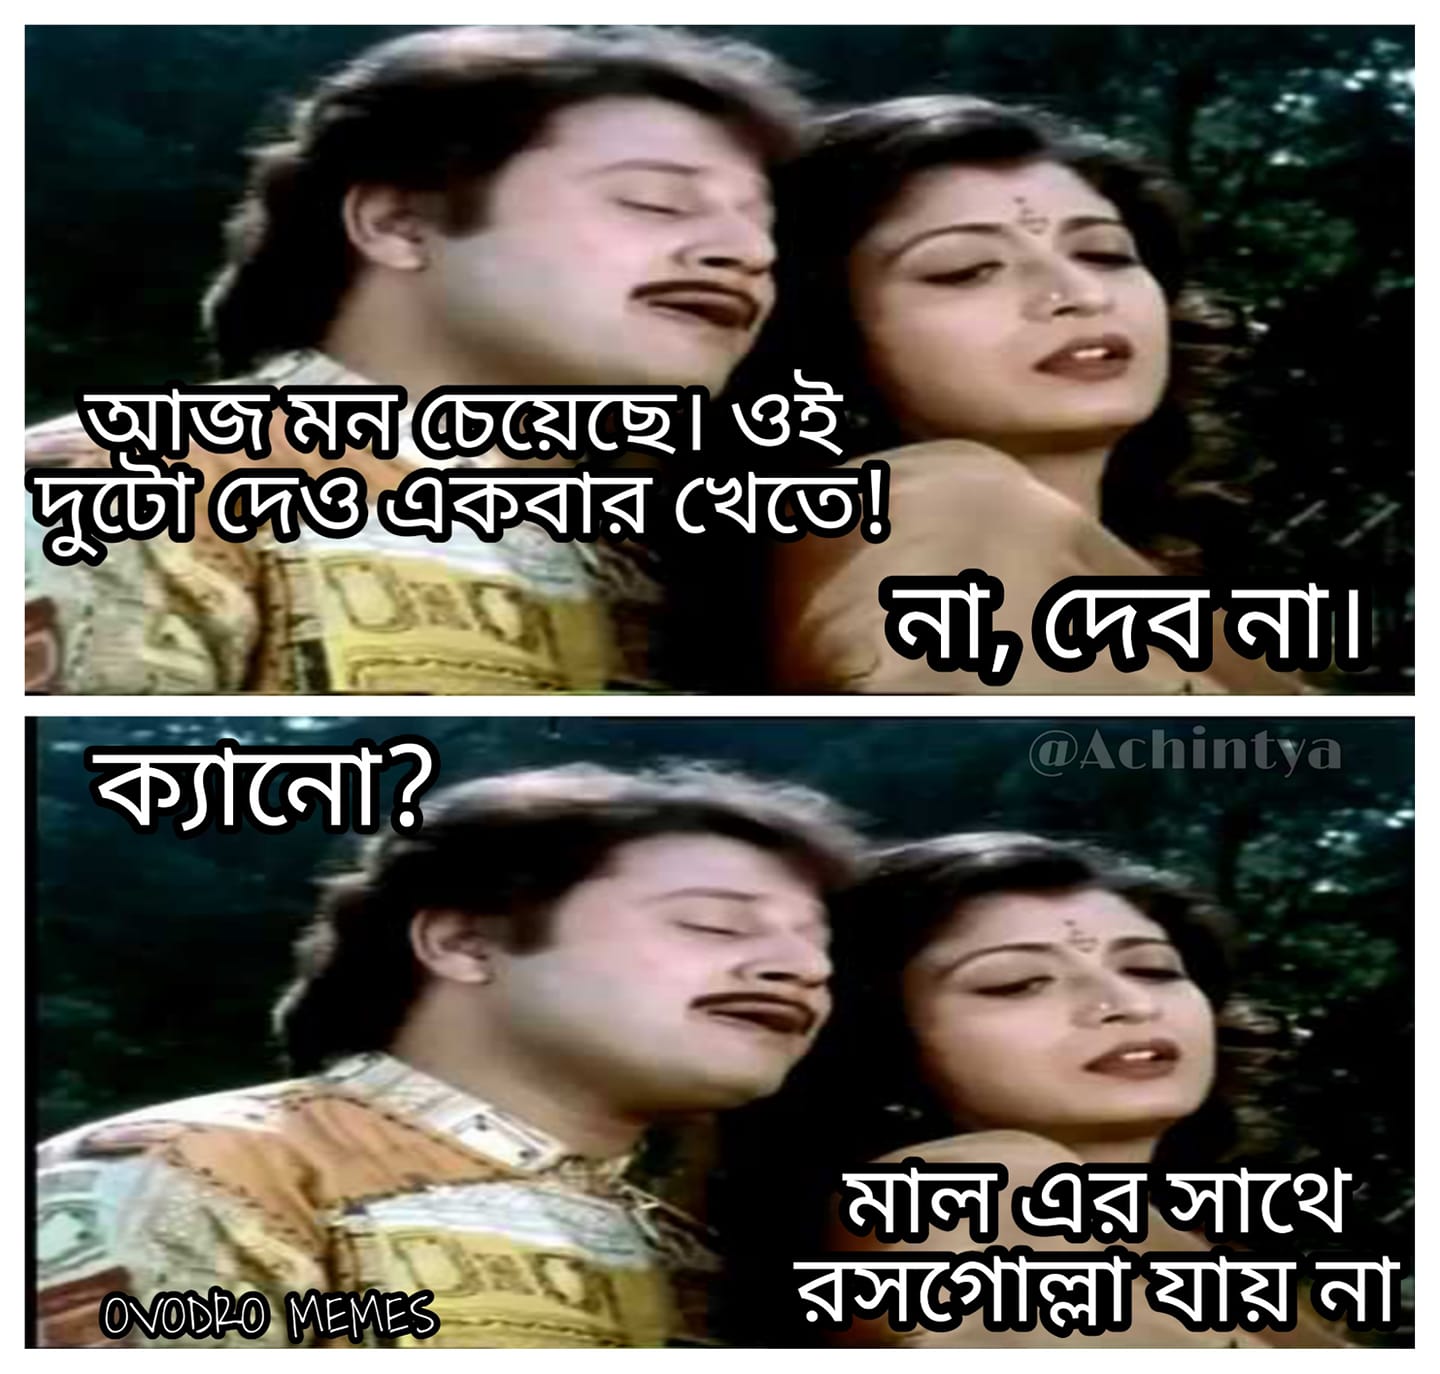
Caption: আজ মন চেয়েছে । ওই দুটো দেও একবার খেতে !    না, দেব না।    ক্যানো ? মাল এর সাথে রসগোল্লা যায় না
Label: hate